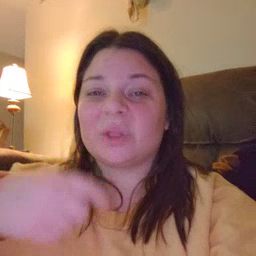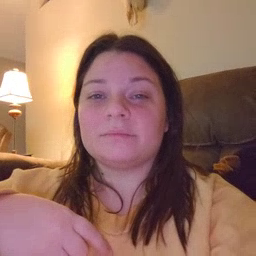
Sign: tooth